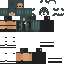
A female human skin with medium skin, wearing brown long hair dressed in a blue jacket and black pants, featuring a closed mouth.